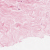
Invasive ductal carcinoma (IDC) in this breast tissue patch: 0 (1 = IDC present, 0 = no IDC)